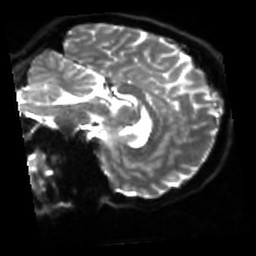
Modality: sbref
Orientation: sagittal
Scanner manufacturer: siemens
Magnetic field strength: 3 T
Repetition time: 4 s
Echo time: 0.0594 s